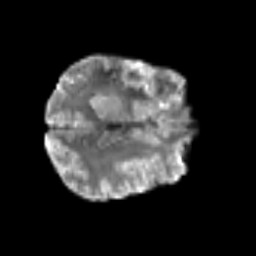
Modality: T2w
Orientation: axial
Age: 50
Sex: male
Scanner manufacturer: siemens
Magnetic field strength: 3 T
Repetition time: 6.1 s
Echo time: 0.101 s